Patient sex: F
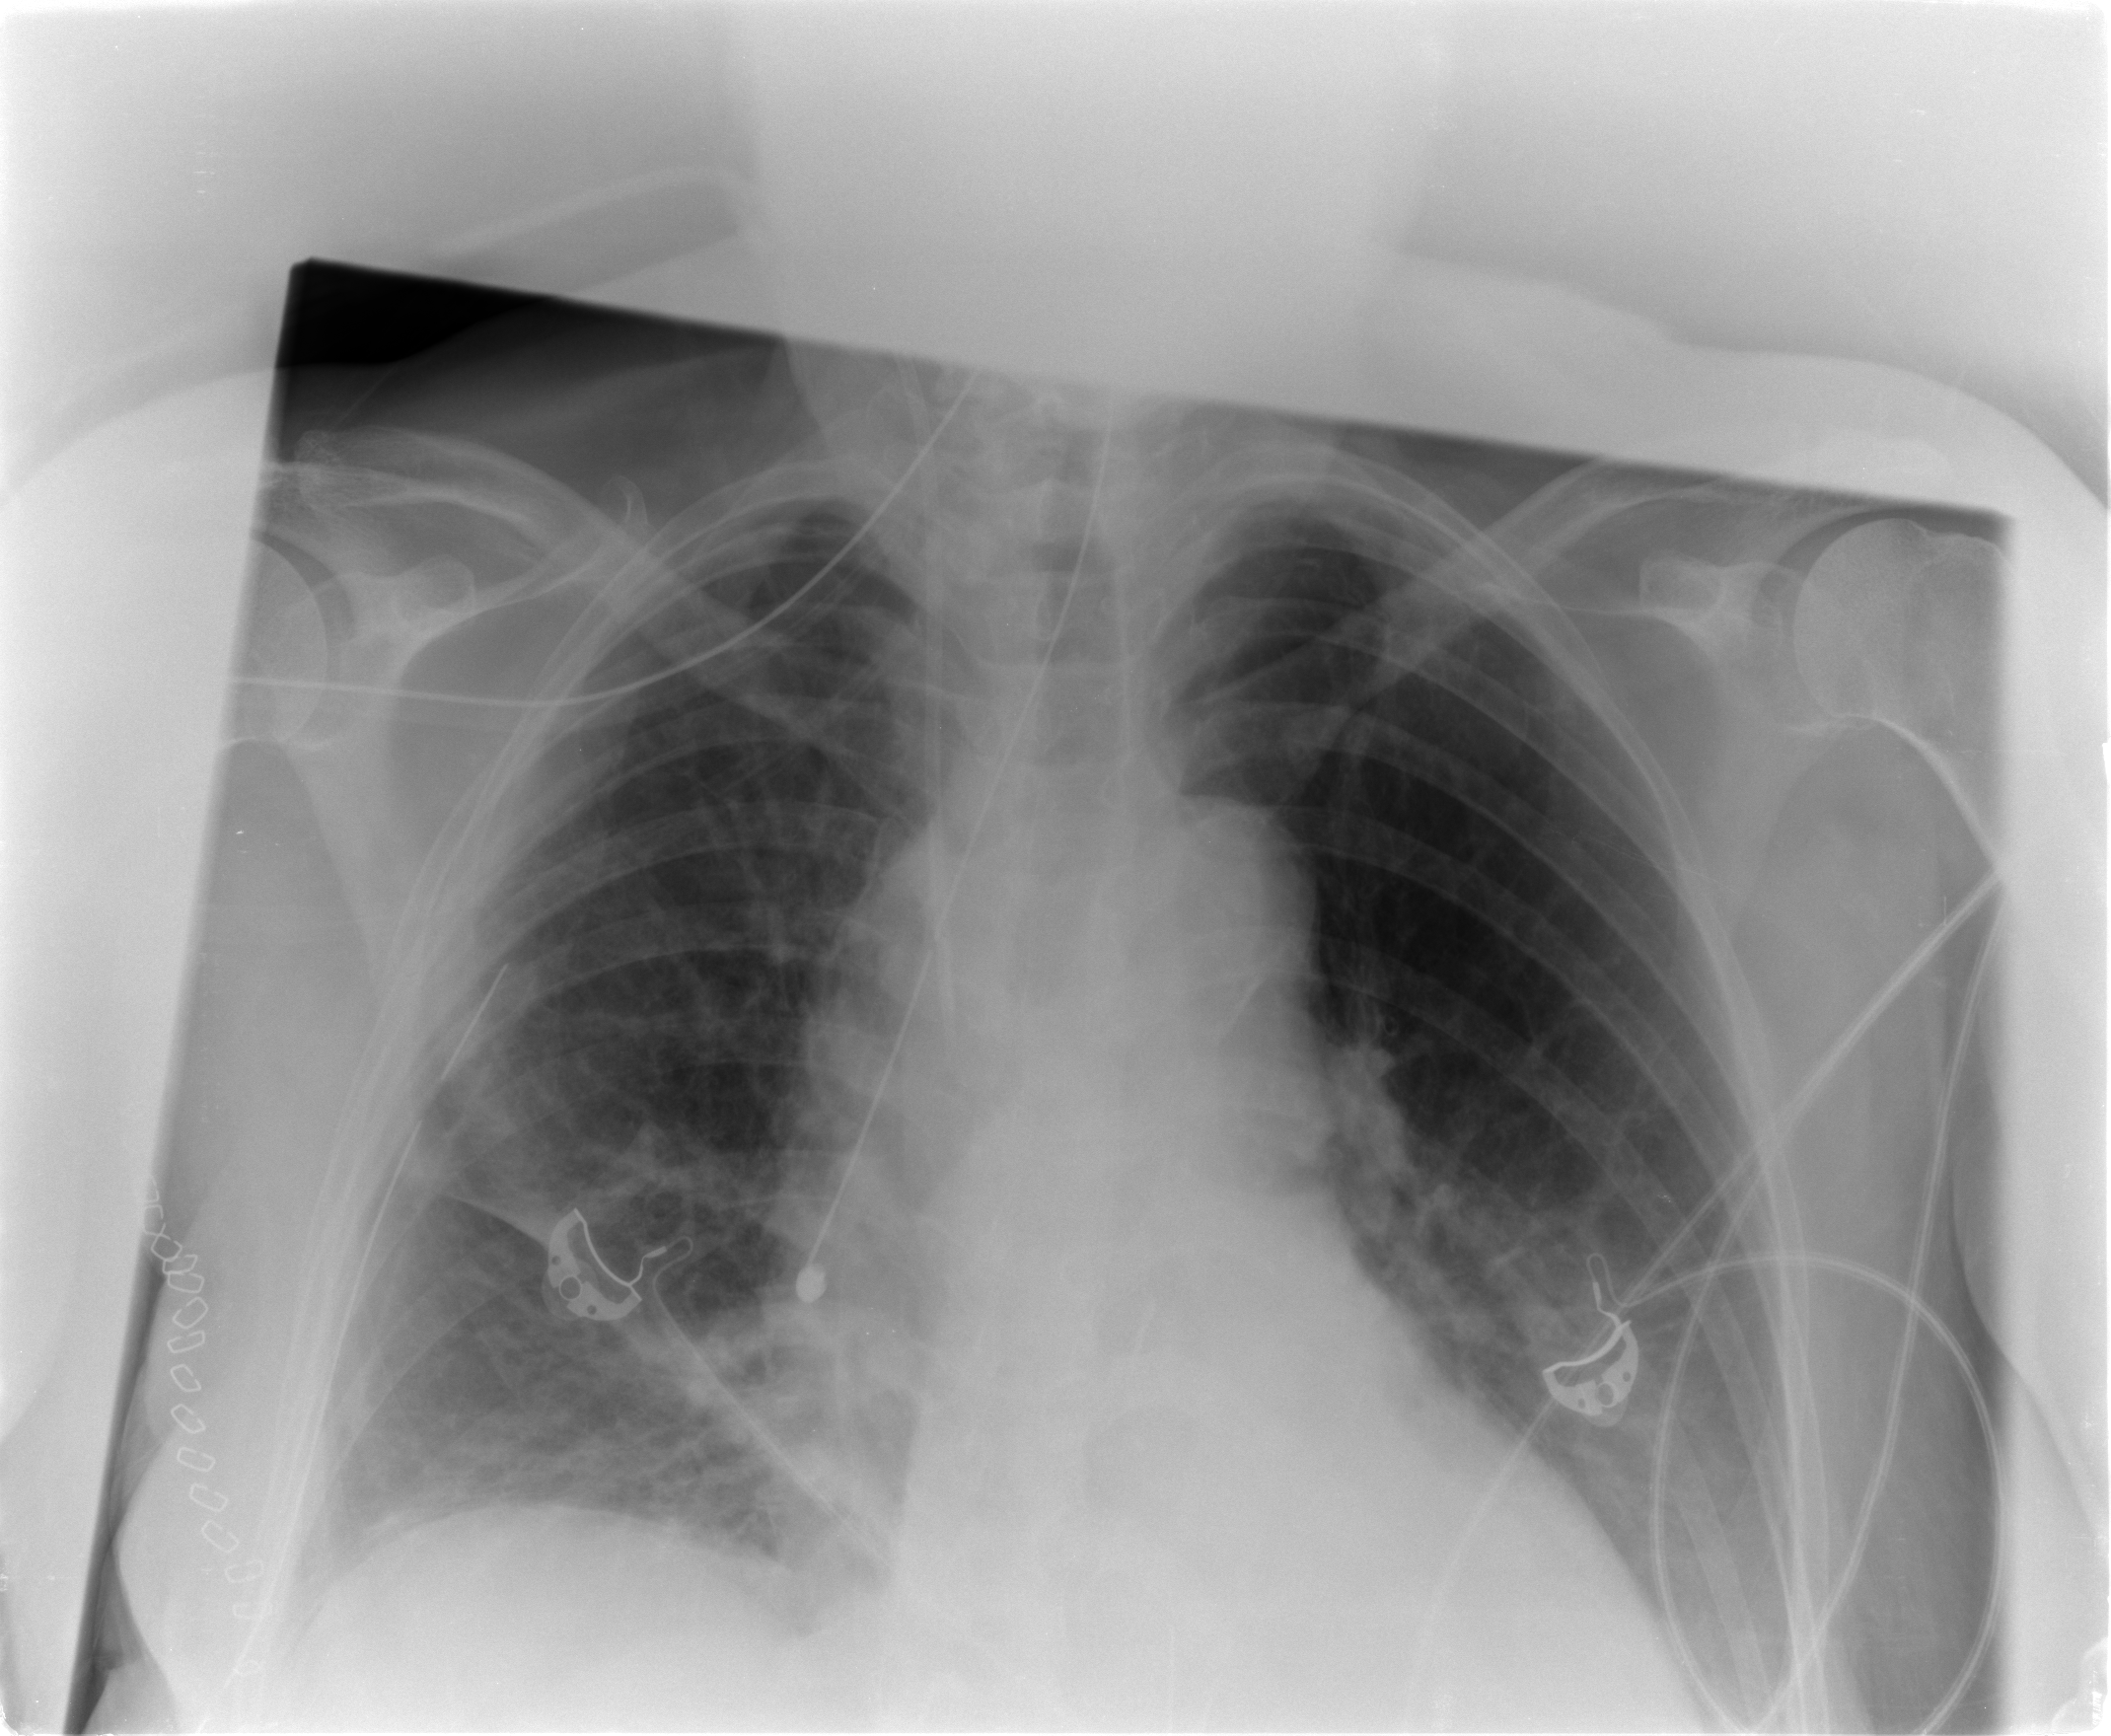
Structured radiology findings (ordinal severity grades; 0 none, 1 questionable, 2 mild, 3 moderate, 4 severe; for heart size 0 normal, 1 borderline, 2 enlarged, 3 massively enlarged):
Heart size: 2
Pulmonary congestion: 0
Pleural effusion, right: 0
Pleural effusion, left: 1
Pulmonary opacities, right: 3
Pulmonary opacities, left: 1
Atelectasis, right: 2
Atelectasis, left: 1